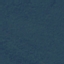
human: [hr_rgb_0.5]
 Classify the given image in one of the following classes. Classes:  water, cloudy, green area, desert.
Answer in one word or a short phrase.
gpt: green area